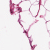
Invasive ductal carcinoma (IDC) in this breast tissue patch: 0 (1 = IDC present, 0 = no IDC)